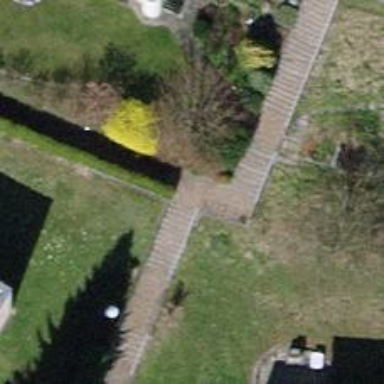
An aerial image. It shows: Road with steps.